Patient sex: M
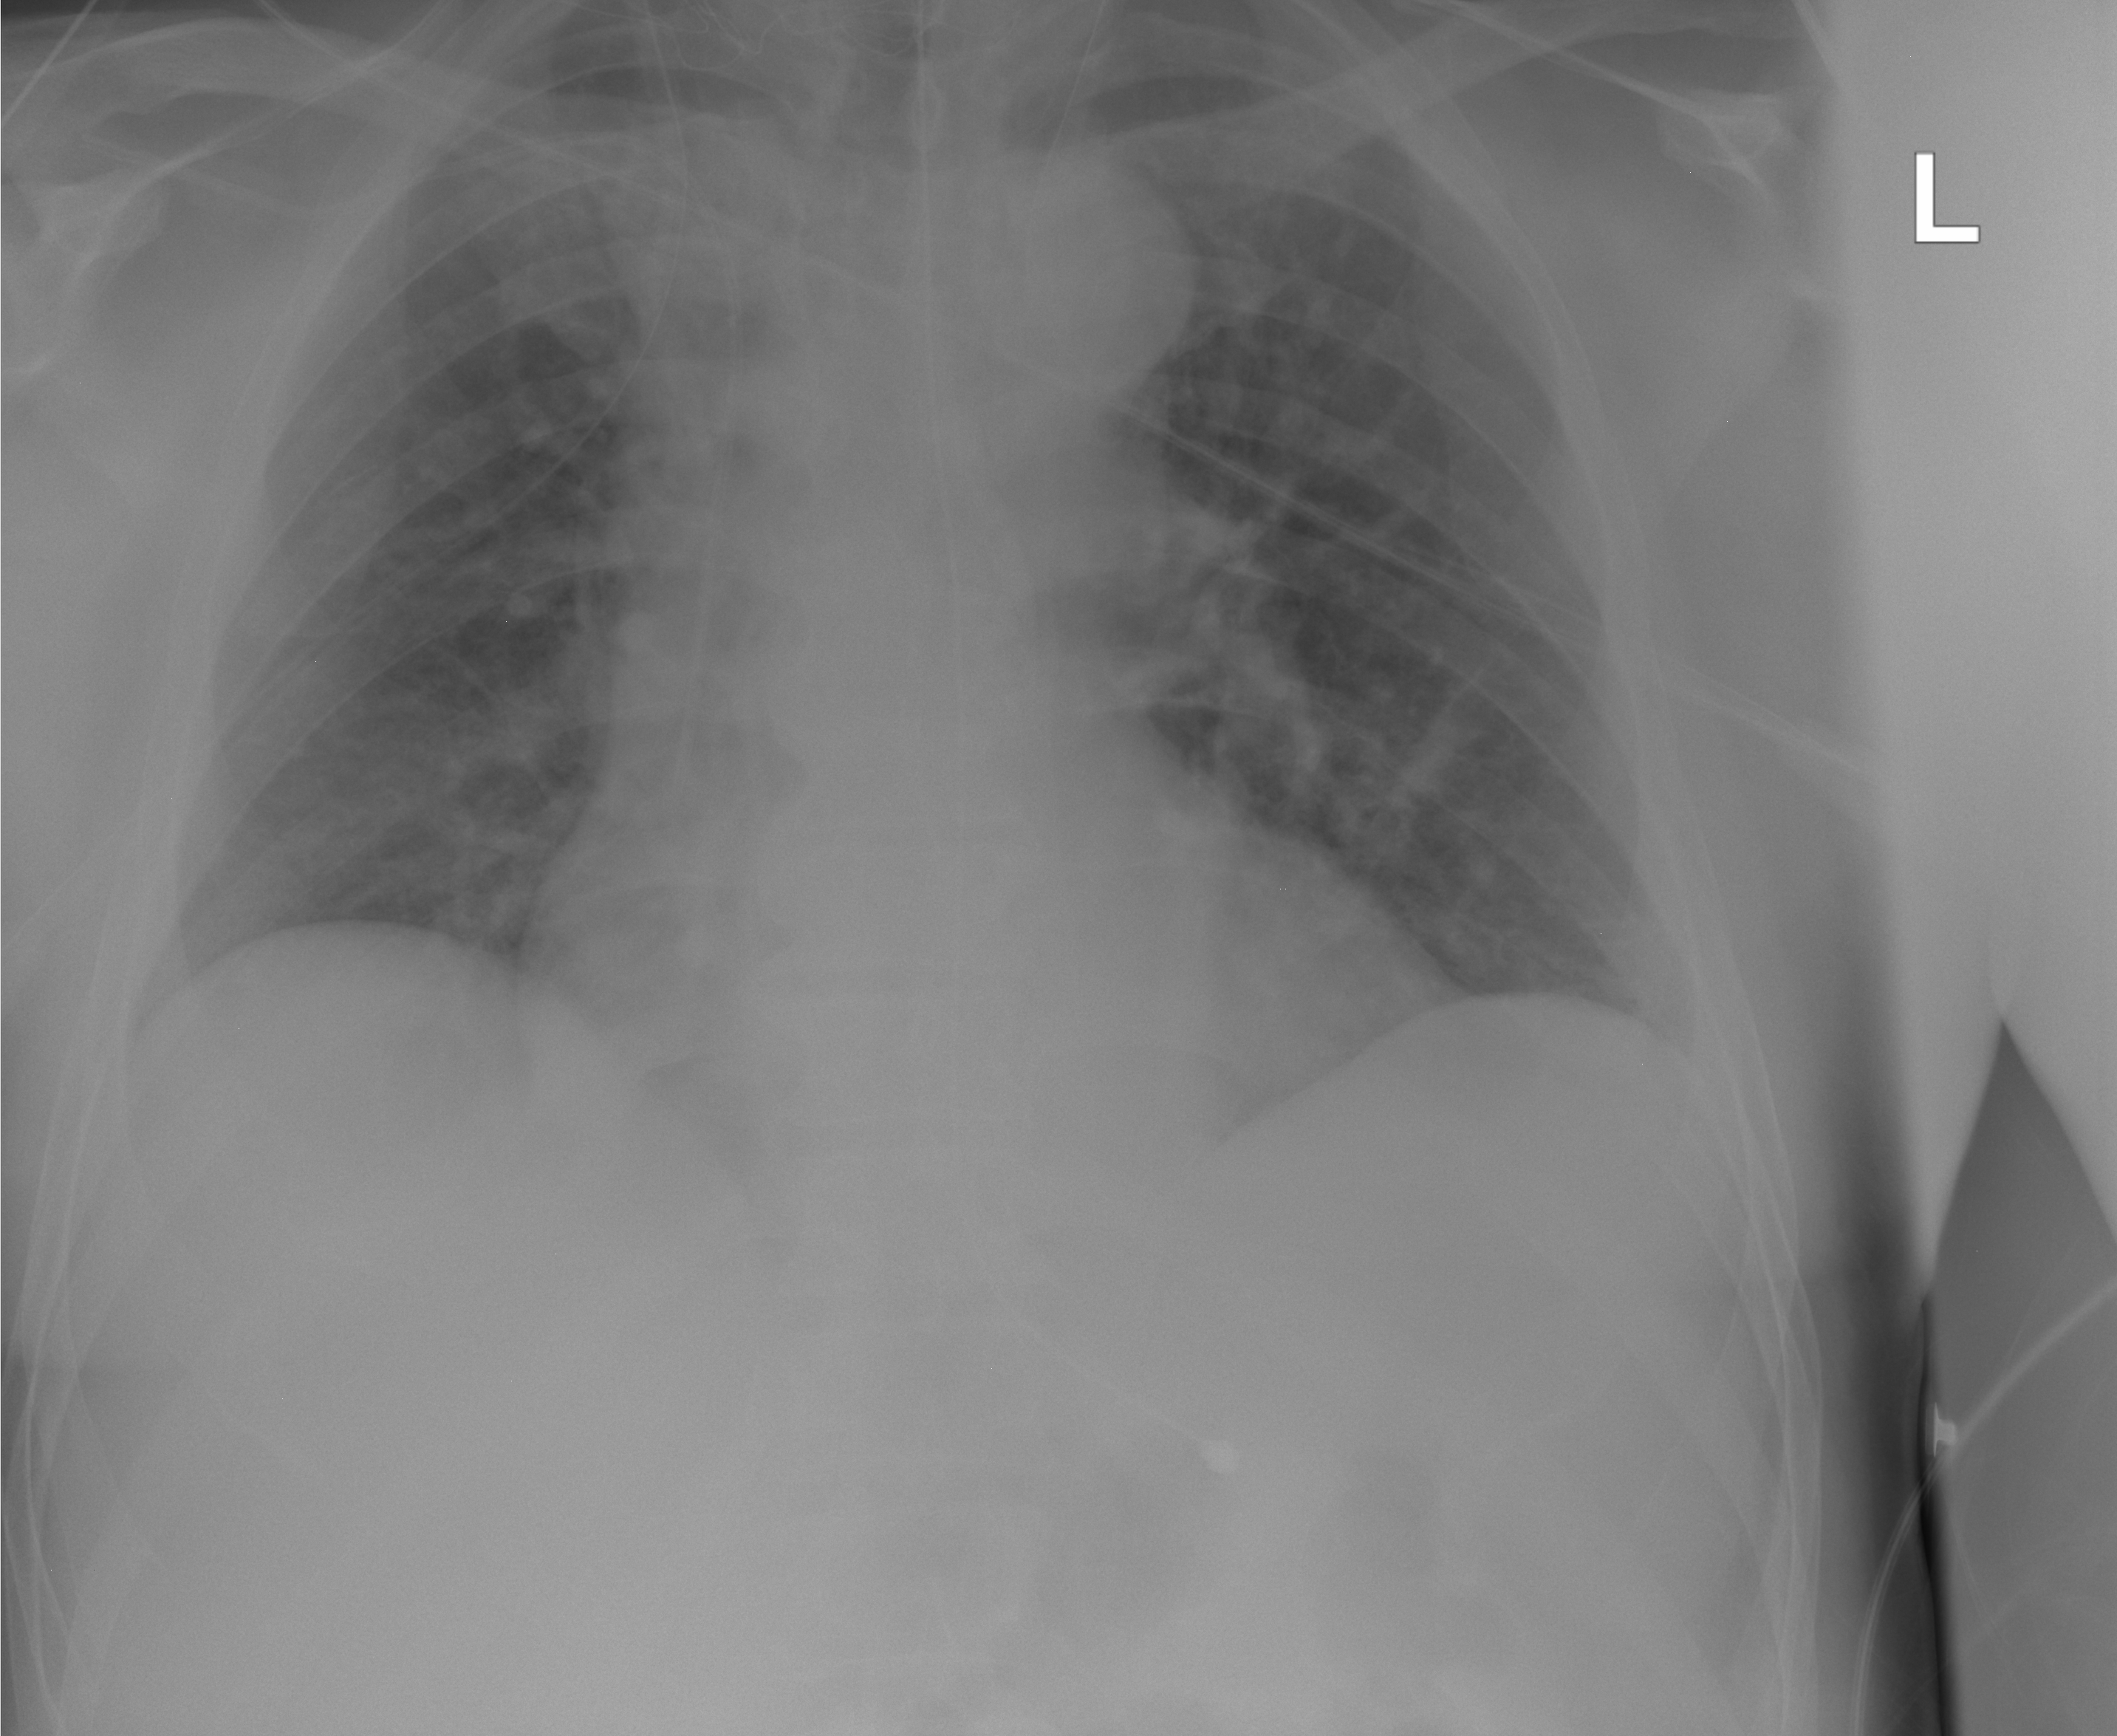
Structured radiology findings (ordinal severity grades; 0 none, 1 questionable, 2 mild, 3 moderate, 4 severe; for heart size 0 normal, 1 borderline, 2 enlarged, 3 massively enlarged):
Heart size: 1
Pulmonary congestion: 2
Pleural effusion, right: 0
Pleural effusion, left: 0
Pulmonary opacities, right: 0
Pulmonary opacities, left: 0
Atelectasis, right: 0
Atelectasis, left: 2